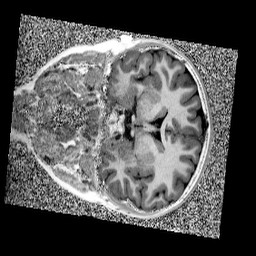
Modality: UNIT1
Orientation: coronal
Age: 12
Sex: female
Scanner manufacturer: siemens
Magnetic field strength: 3 T
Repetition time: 4 s
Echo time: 0.00299 s